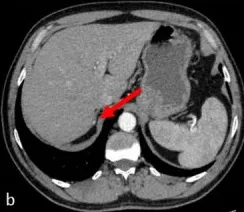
Arterial phase CT scan: a, b.
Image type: radiology (ct)